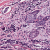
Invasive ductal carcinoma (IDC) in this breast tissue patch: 1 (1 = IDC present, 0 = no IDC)